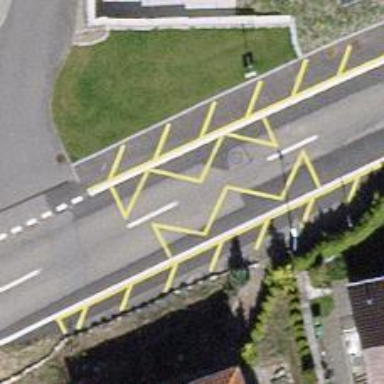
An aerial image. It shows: Bus stop with designated stop position for public transport.